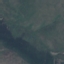
Label: HerbaceousVegetation